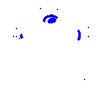
Particle: electron